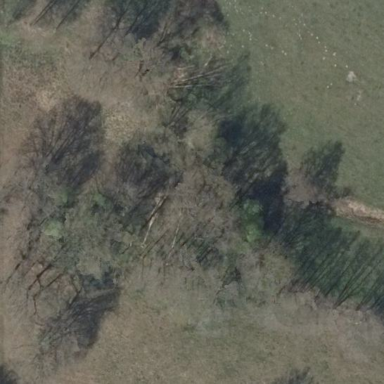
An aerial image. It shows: Deciduous broadleaved woodland.